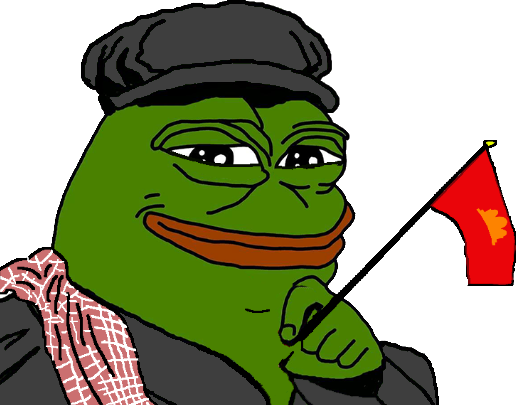
Label: 5_Pepe